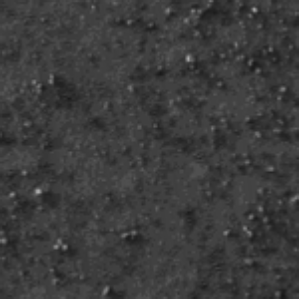
Label: frost